Field crop: maize
Growth stage: 2
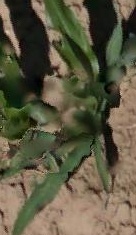
Species: maize